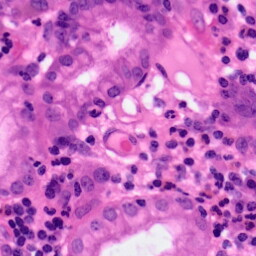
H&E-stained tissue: Pancreatic